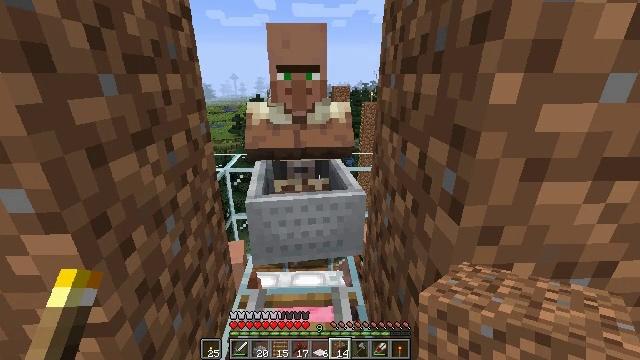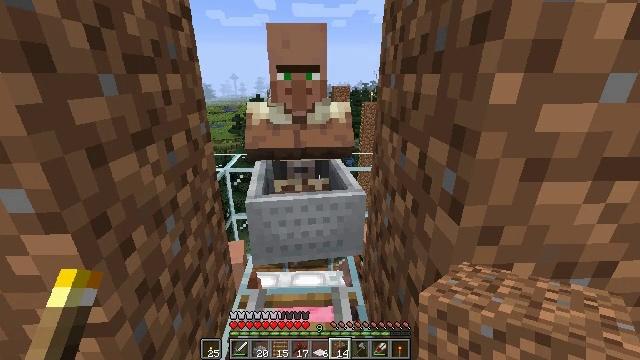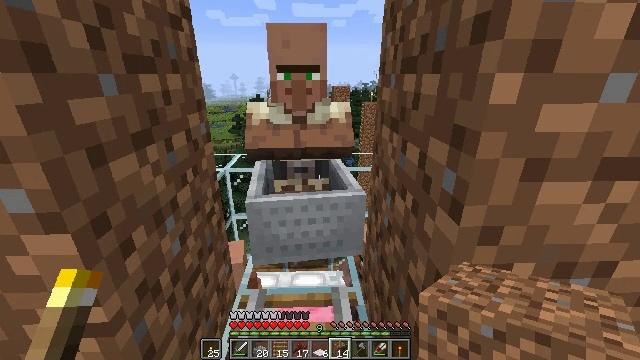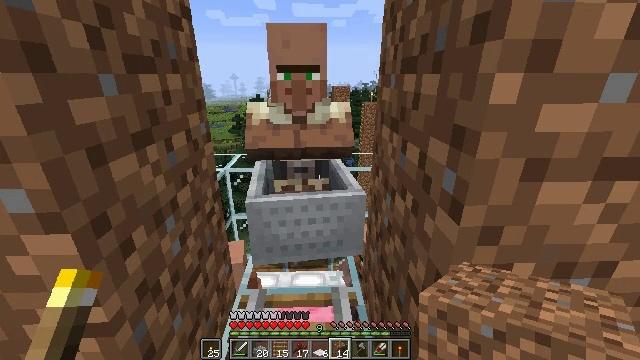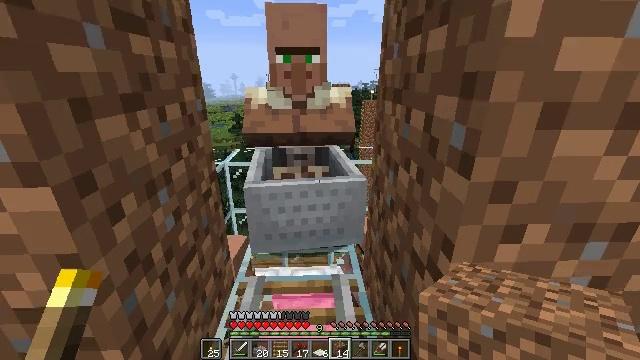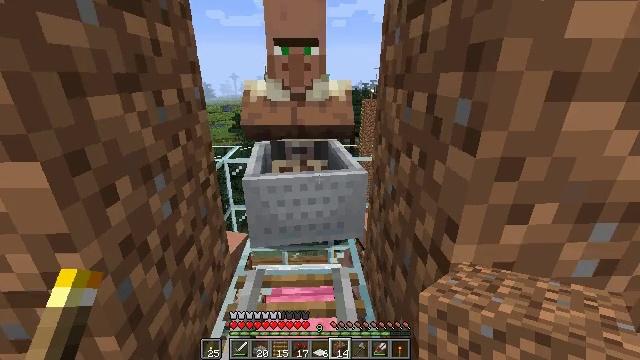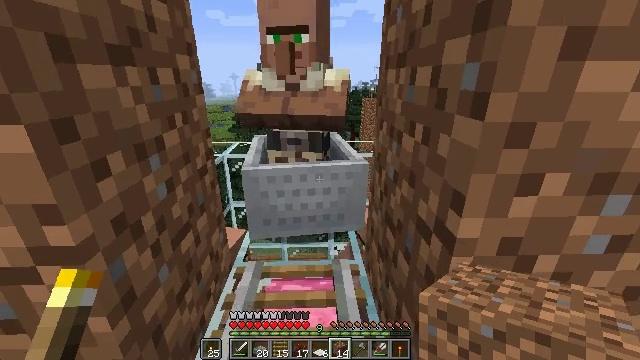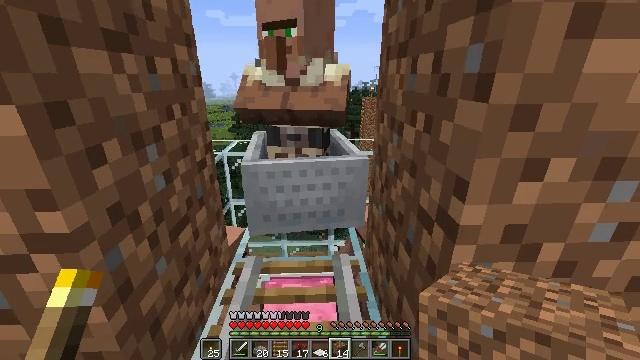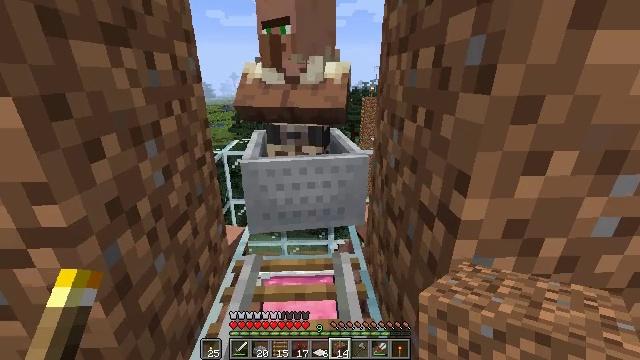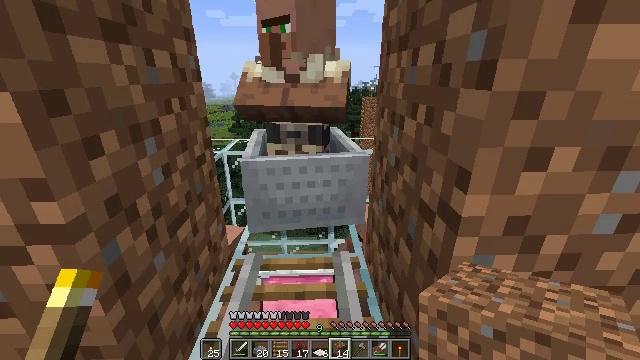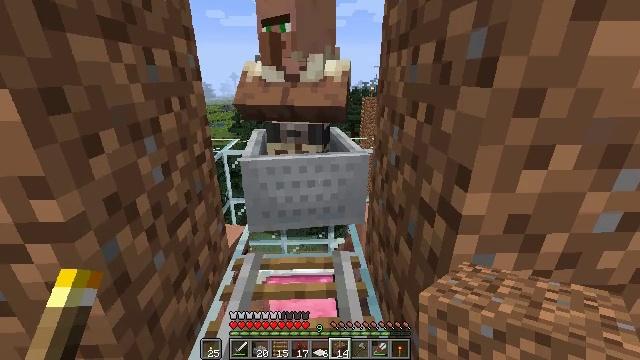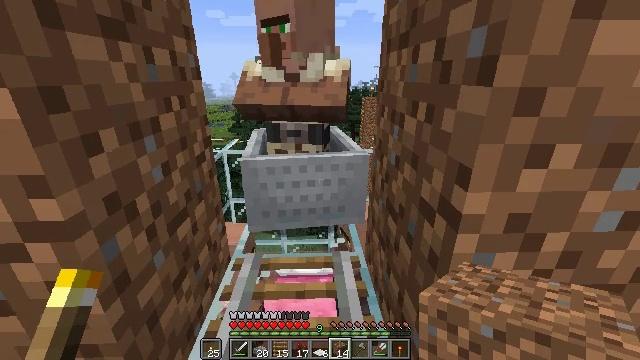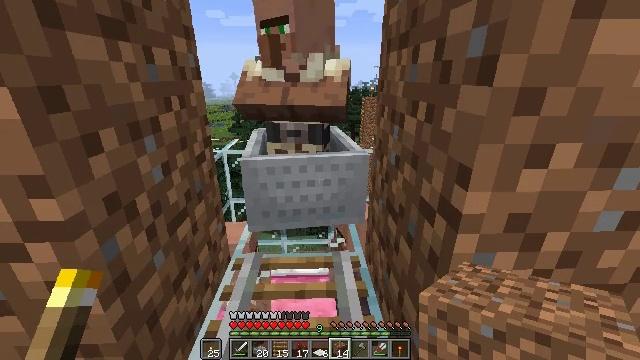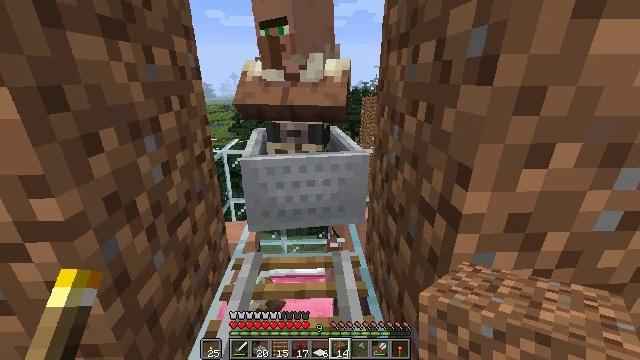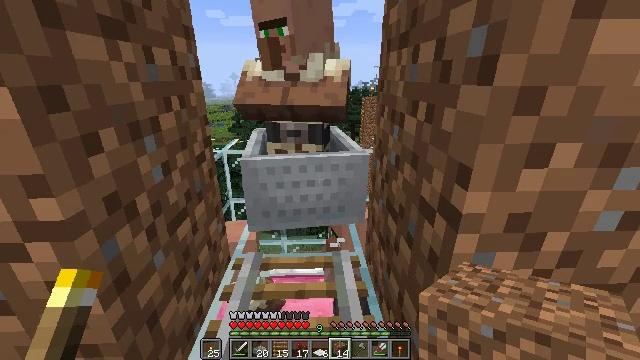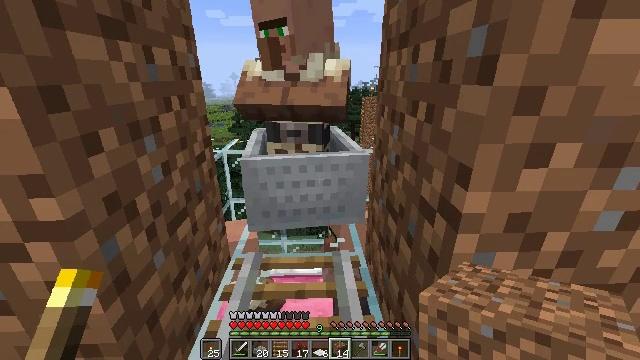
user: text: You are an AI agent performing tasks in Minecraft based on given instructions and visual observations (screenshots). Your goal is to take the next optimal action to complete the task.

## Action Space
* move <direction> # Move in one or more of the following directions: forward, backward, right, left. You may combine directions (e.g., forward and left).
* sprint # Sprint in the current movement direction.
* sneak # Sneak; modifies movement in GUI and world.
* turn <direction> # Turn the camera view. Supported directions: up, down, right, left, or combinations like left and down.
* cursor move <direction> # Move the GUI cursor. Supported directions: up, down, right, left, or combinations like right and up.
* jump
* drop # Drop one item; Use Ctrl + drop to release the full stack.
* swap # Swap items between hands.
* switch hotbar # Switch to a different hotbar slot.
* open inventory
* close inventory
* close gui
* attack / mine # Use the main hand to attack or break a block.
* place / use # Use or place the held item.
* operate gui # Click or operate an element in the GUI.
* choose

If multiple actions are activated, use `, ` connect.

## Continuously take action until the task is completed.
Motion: motion action
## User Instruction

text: Mine the glass to clear the view.
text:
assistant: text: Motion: no_op
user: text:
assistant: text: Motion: no_op
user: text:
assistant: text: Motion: sneak
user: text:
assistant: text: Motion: sneak
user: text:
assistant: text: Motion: sneak
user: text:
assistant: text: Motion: sneak
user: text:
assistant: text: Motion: sneak
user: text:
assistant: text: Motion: sneak
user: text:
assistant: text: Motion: sneak
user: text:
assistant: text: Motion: sneak
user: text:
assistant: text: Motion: sneak
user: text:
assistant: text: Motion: sneak
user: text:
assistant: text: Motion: sneak
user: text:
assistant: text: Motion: sneak
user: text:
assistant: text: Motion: sneak
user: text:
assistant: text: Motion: sneak
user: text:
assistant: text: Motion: sneak
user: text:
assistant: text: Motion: sneak
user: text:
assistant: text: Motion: sneak
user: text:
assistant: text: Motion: sneak
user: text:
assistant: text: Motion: sneak
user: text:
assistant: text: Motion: sneak
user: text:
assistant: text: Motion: sneak
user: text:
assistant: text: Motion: sneak
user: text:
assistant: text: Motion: sneak
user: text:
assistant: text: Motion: sneak
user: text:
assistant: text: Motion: sneak
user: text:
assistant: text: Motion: sneak
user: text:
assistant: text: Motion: sneak
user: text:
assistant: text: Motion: sneak